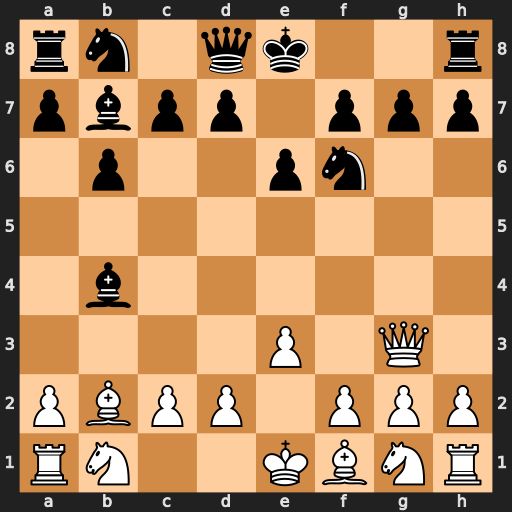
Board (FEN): rn1qk2r/pbpp1ppp/1p2pn2/8/1b6/4P1Q1/PBPP1PPP/RN2KBNR
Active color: w
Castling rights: KQkq
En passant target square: -
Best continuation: Qxg7 Rg8 Qxf6 Qxf6 Bxf6